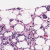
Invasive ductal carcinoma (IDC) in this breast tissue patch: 1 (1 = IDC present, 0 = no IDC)